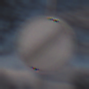
Verkehrszeichen: EndeSaemtlicherBegrenzungen
Umgebung: Outdoor, Nature
Tageszeit: MorningAfternoon
Wetter: PartlyCloudy
Licht: Natural
Jahreszeit: NotSpecified
Kontrast: HighContrast